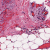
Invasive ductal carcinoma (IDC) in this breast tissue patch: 1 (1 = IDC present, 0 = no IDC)